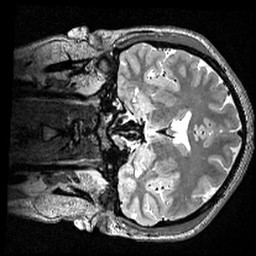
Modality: T2w
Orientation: coronal
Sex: female
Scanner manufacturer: siemens
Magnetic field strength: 3 T
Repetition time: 3 s
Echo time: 0.418 s